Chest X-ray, AP view. Patient: 44 years old, sex M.
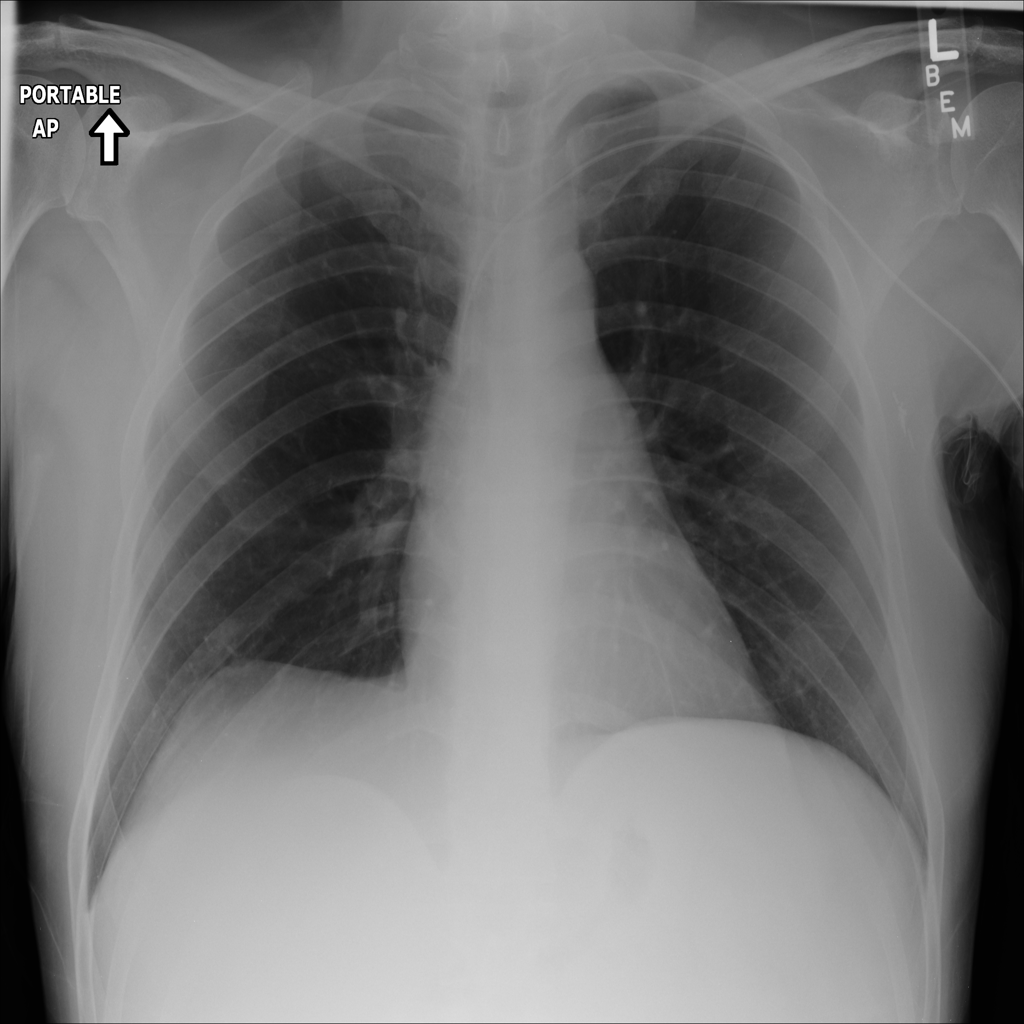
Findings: No Finding